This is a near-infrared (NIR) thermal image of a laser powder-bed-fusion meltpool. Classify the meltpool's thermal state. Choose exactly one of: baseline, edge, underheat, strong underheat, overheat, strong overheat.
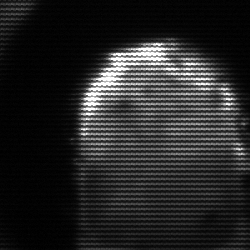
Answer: baseline